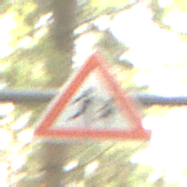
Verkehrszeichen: KinderLinks
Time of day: MorningAfternoon
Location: Outdoor (Nature)
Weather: Overcast
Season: Winter
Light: Natural